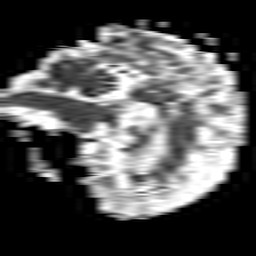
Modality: ADC
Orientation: sagittal
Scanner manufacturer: philips
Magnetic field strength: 1.5 T
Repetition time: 3.403 s
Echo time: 0.06922 s